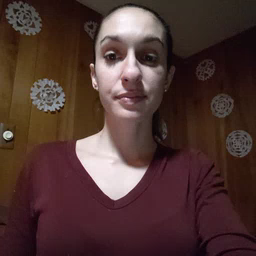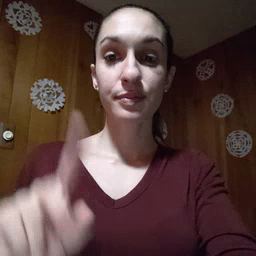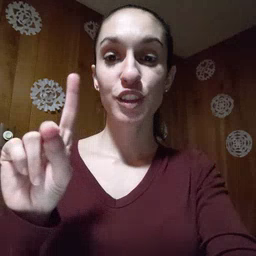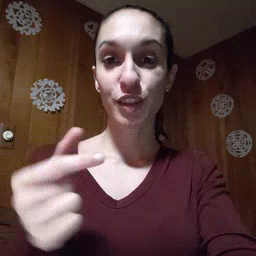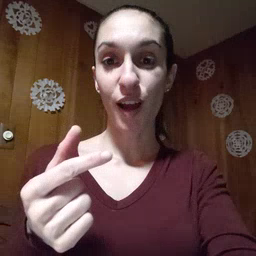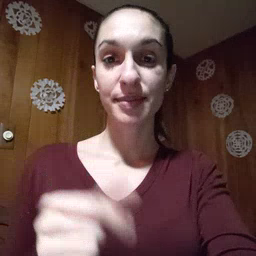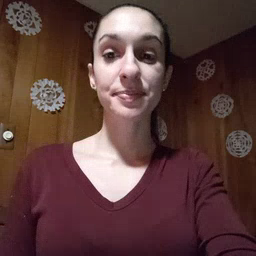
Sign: dog